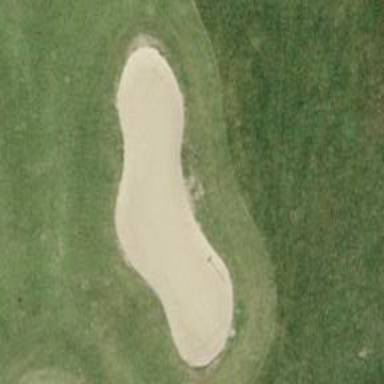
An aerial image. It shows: Sand bunker on golf course.